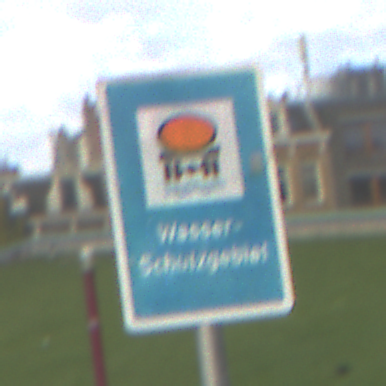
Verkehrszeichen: Wasserschutzgebiet
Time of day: MorningAfternoon
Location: Outdoor (Suburban)
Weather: PartlyCloudy
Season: NotSpecified
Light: Natural